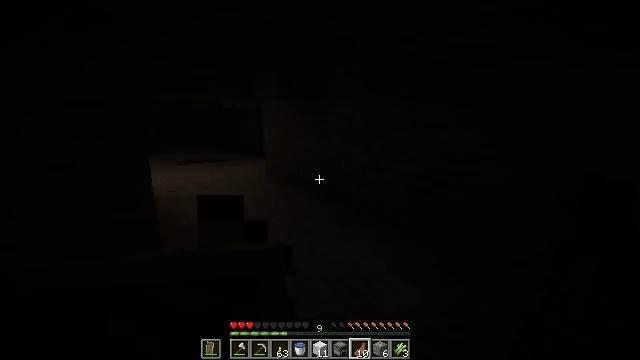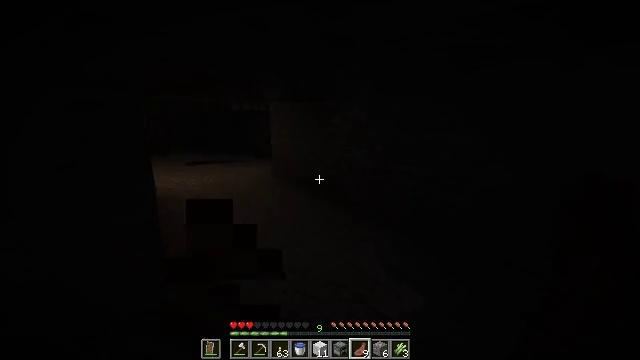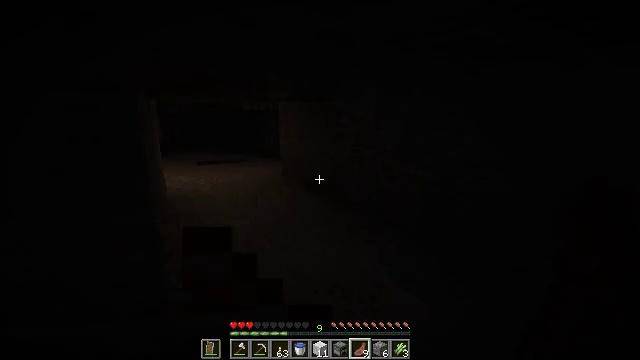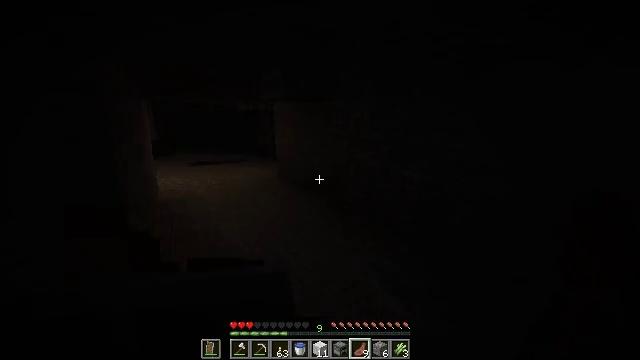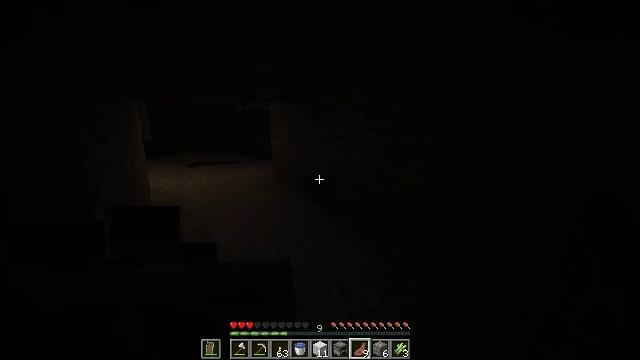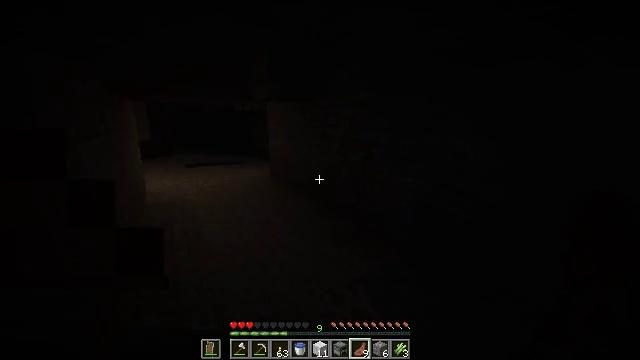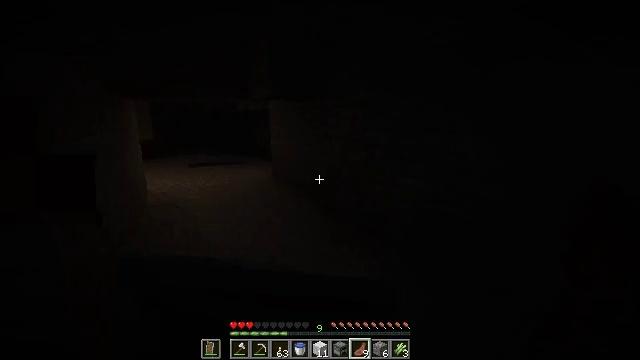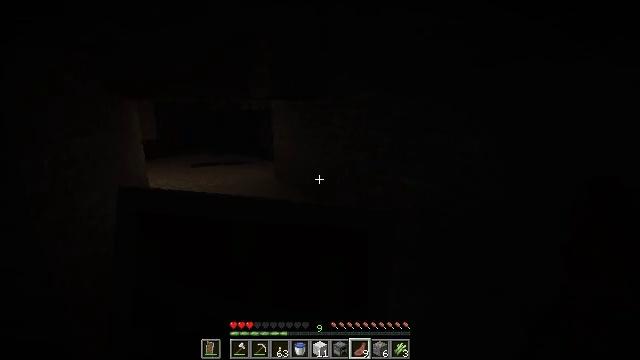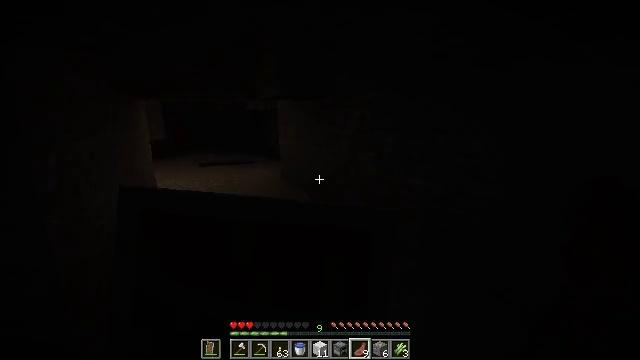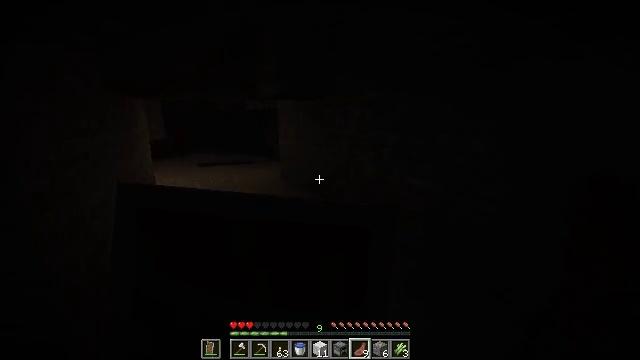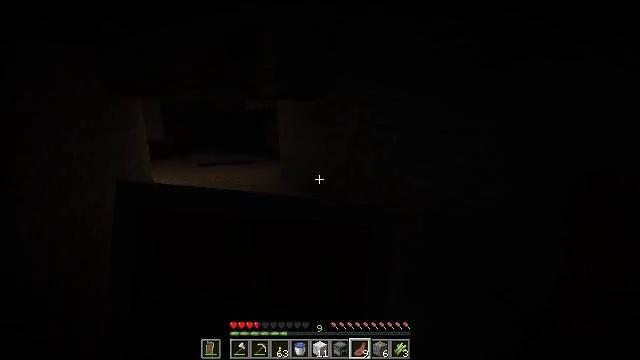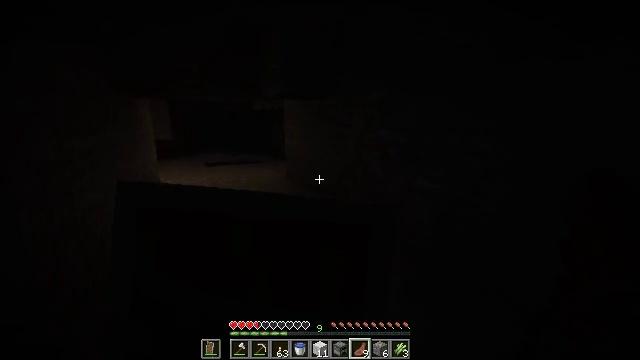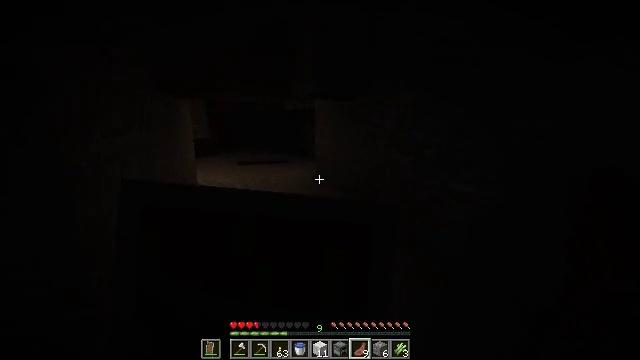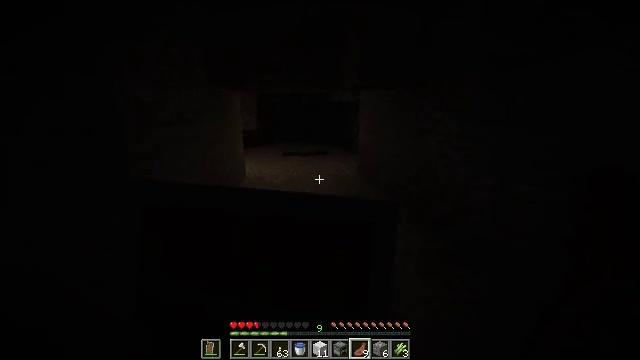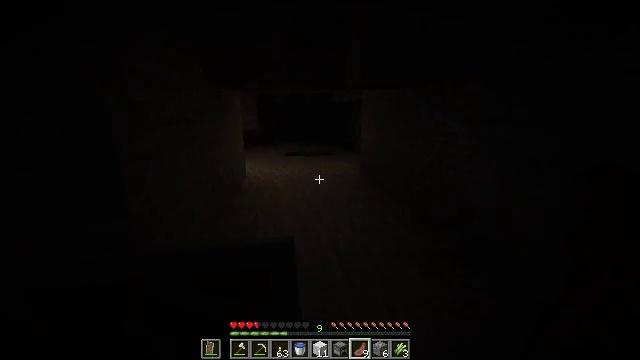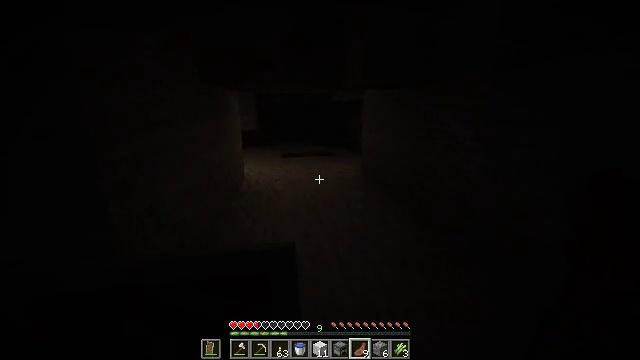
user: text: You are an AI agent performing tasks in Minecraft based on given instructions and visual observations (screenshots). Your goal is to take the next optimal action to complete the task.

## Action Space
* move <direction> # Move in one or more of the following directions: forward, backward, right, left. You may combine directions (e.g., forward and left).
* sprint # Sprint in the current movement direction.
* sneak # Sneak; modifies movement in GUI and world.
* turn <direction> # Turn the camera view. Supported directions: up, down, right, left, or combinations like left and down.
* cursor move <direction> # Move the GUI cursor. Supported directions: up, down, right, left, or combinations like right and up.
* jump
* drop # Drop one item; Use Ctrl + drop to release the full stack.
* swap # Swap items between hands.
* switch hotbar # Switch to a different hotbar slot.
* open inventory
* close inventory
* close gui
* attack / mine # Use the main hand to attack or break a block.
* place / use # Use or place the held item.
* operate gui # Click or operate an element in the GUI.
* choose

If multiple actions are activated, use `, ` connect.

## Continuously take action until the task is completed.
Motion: motion action
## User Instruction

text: Put iron ore in the furnace to get an iron ingot.
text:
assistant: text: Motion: move forward and move right, turn left, use / place
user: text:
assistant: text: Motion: move forward and move right, turn left, use / place
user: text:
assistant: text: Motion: move forward and move right, use / place
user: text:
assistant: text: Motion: move forward and move right, use / place
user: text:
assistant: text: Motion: move forward, use / place
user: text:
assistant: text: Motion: move forward, turn left, use / place
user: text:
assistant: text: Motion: move forward, turn left, use / place
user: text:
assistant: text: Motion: move forward, turn left, use / place
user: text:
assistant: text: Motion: move forward, use / place
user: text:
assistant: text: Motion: move forward, use / place
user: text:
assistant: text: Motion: move forward, turn left, use / place
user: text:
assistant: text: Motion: move forward, turn left, use / place
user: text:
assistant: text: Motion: move forward, turn left and down, use / place
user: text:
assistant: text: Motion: move forward
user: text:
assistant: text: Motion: move forward
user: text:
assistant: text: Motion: move forward
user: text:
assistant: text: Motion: move forward
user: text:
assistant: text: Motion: move forward
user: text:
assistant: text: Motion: move forward
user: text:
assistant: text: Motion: move forward
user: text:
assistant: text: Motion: move forward
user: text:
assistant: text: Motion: move forward
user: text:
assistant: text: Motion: move forward
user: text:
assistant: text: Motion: move forward
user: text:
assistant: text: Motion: move forward
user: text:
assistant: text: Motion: move forward
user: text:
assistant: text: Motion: move forward
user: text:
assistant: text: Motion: move forward, use / place
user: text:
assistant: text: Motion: move forward, use / place
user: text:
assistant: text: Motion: move forward, use / place